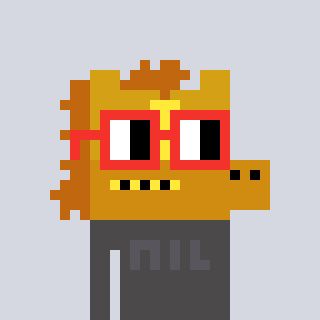
a pixel art character with square red glasses, a yellow horse-shaped head and a grayscale-colored body on a cool background